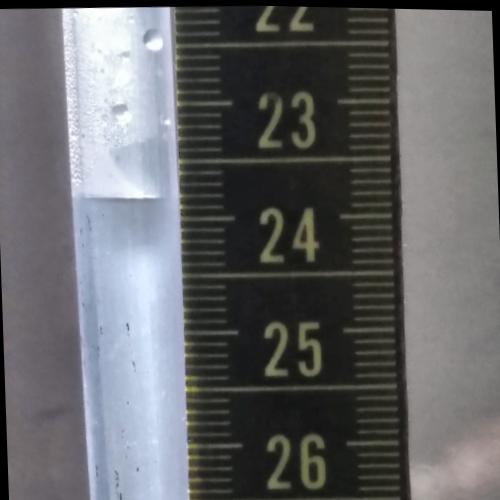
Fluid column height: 23.8 cm